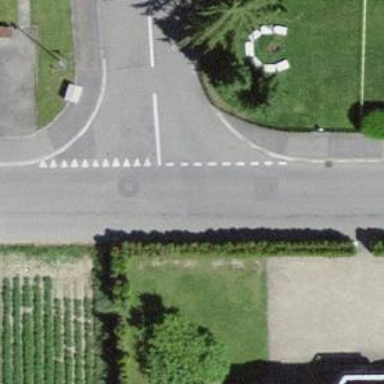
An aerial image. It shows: Road with "give way" sign.